Question: Where do I start?
I don't know what functions or permissions will I use to make this.
No root required.
The view look like this, the camera button on the right side, it is floating and visible to other apps, if you push it, it will capture a screenshot.

Note: I will not make make a screenshot app, this is only an example of what I want to achieve.
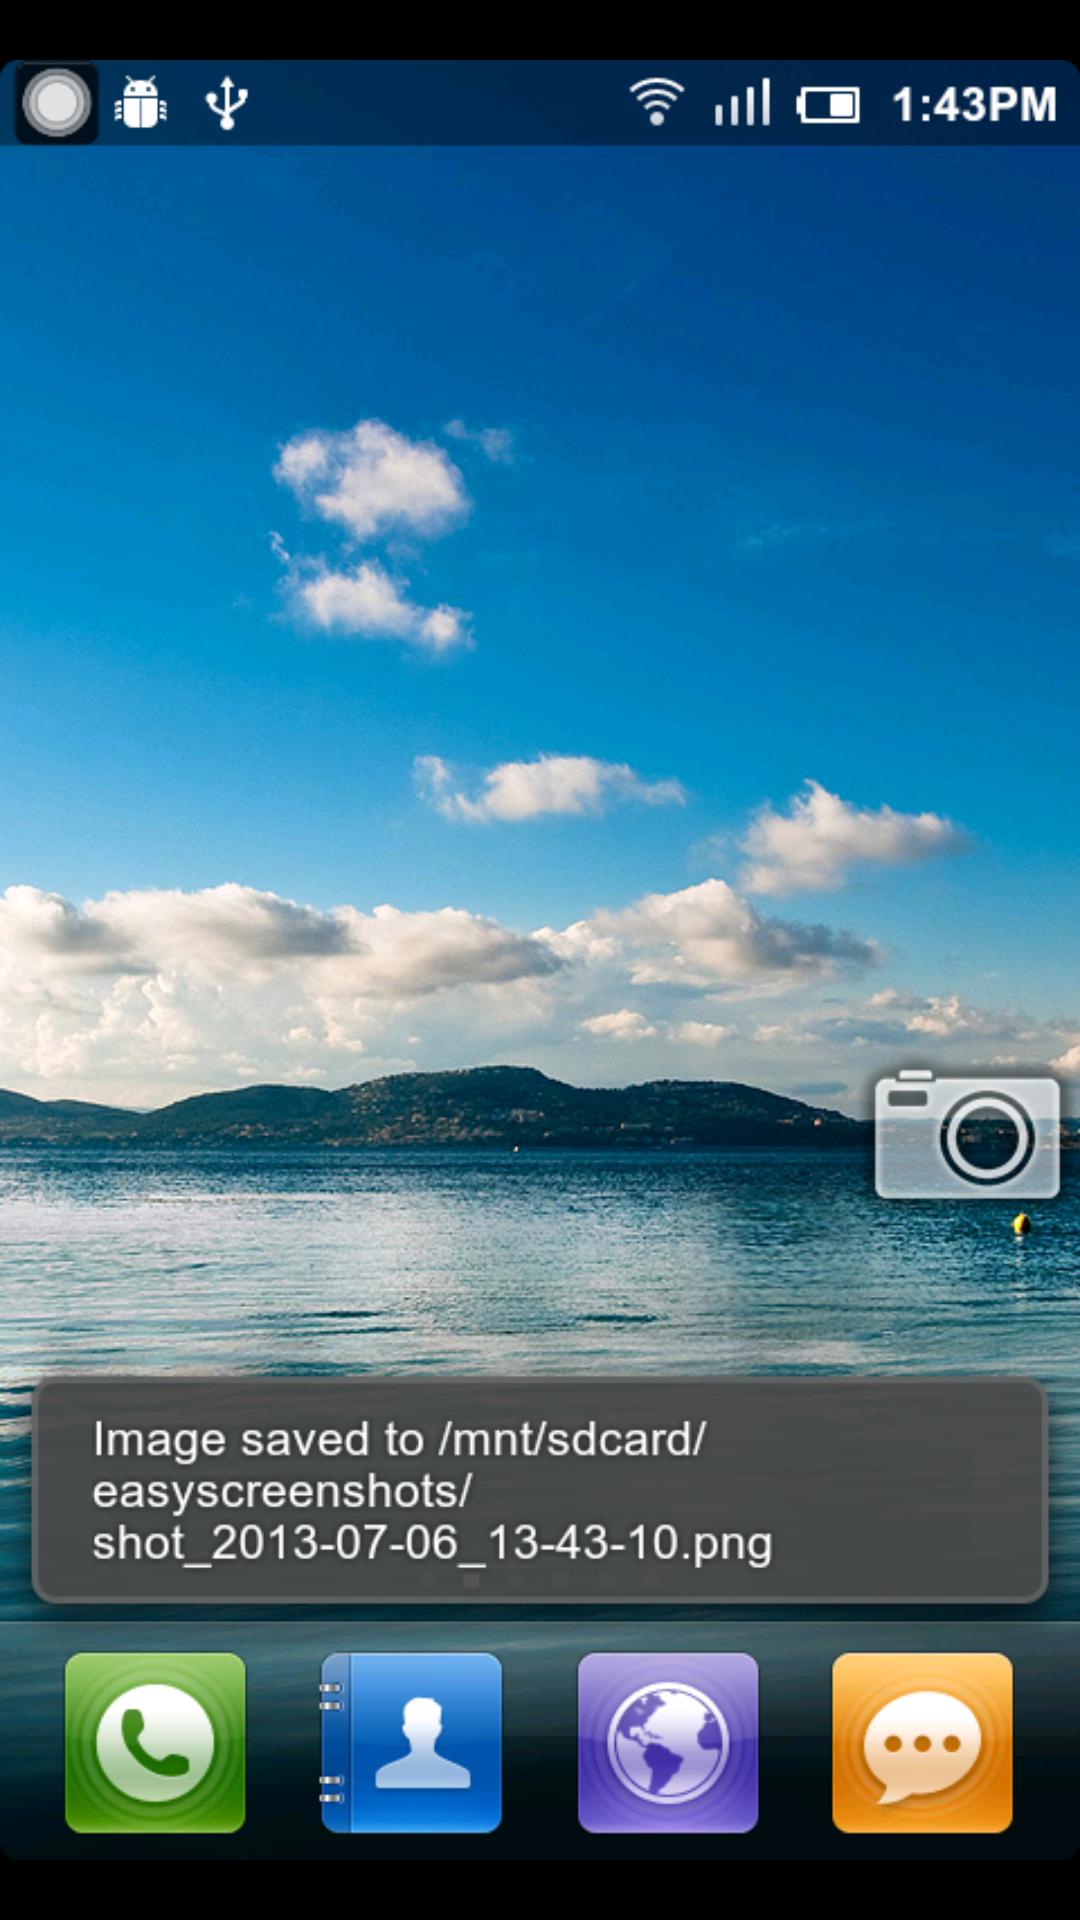
Answer: this called
Draw Over Other Apps
check these answers
<URL>
<URL>
(from Morrison Chang)
<URL>